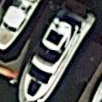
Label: Civil_yacht